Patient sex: M
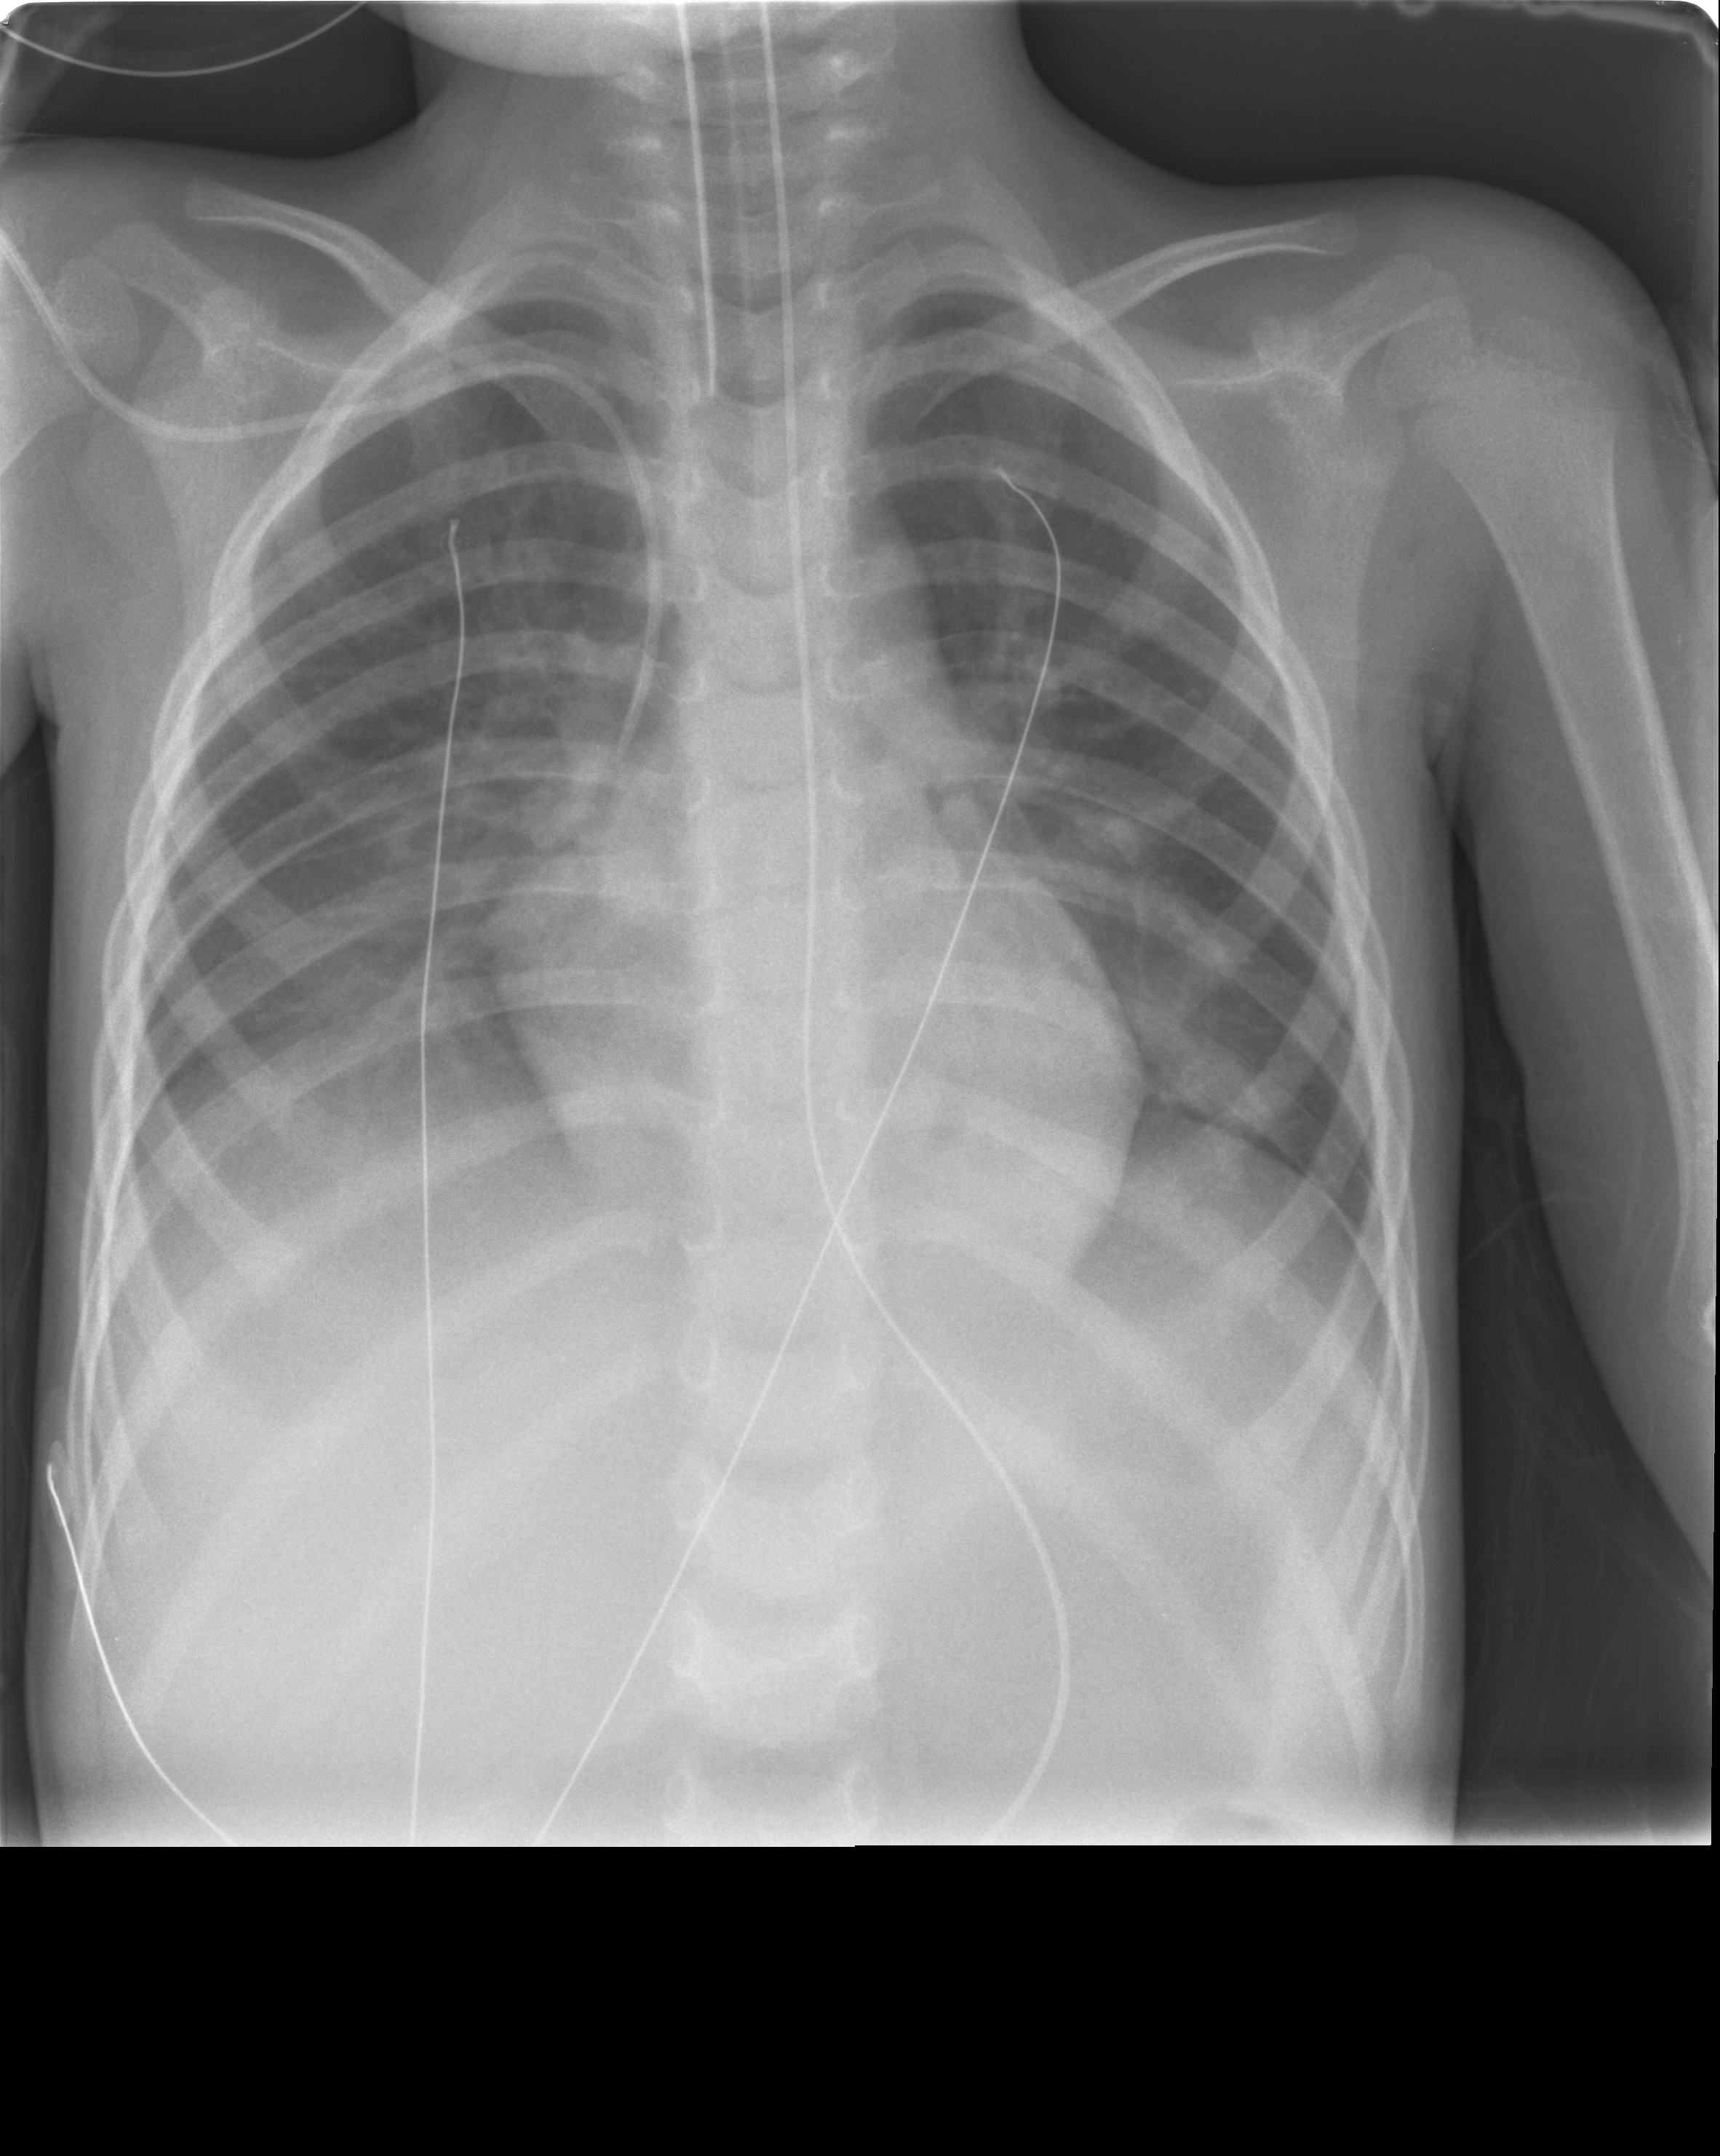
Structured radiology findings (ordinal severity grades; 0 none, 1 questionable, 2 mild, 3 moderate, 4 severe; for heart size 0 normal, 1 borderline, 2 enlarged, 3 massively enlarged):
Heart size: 0
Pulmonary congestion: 0
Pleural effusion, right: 0
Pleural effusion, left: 0
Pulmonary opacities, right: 2
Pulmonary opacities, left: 0
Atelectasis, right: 2
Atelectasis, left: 0